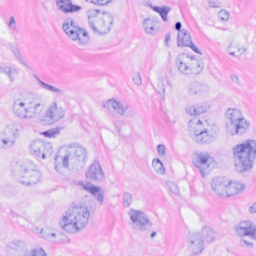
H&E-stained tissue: Breast